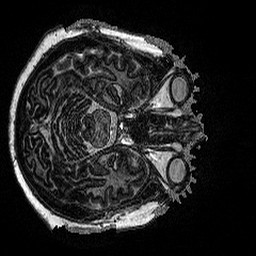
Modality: MP2RAGE
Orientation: axial
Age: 68
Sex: female
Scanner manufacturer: siemens
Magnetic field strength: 3 T
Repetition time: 5 s
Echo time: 0.00298 s